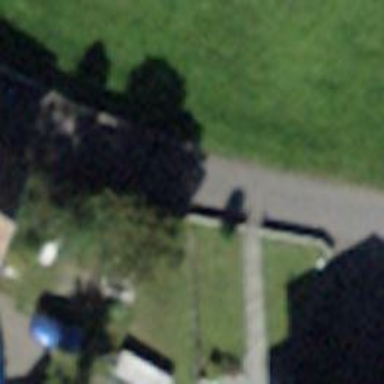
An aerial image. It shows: Residential road with asphalt surface and no sidewalks.